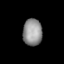
Tissue: lung
Cell type: Smooth muscle cells
Senescence score: 0.6455
Nuclear area (px): 505
Mean DAPI intensity: 145.16